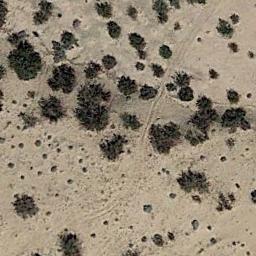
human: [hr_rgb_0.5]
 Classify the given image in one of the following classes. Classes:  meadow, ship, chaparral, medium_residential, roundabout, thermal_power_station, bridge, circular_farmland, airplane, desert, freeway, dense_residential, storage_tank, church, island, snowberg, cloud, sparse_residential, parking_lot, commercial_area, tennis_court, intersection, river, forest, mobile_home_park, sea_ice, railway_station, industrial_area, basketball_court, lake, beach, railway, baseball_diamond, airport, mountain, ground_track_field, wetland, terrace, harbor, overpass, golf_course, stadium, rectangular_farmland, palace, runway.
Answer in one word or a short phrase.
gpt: chaparral